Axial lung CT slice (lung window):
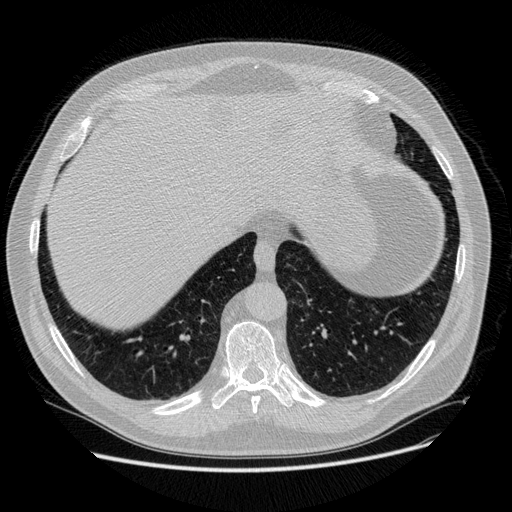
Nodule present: no